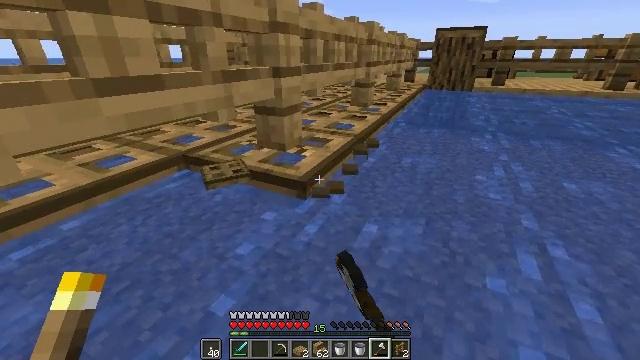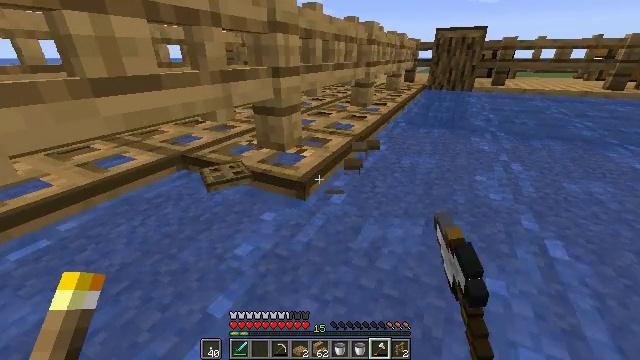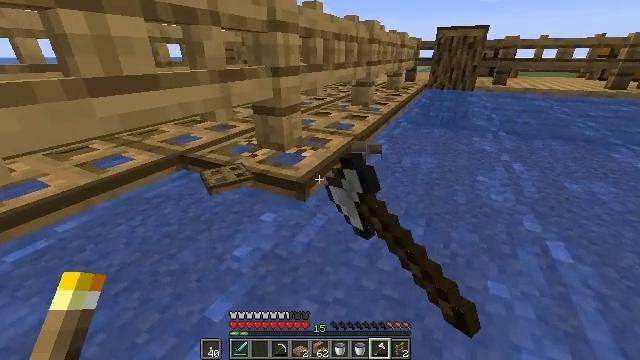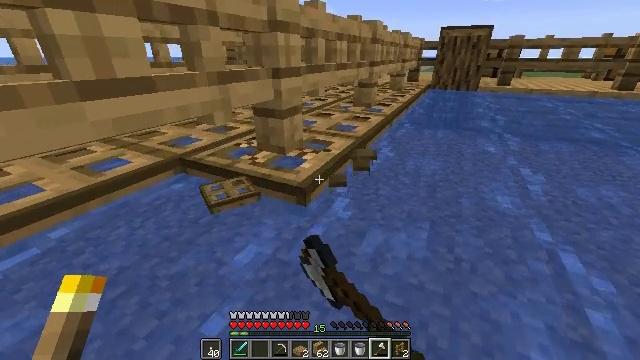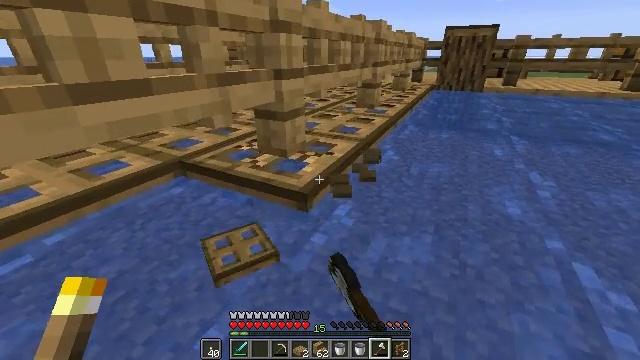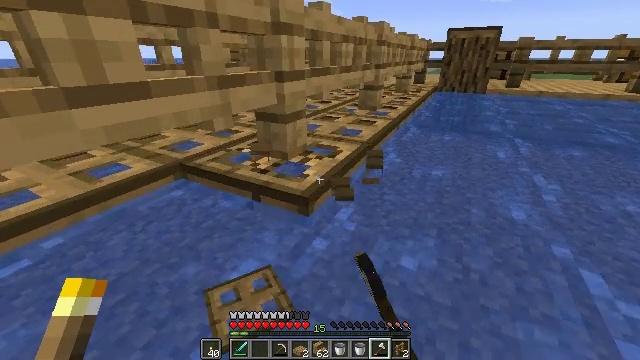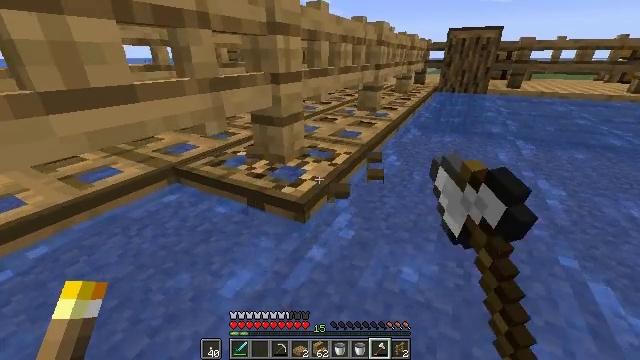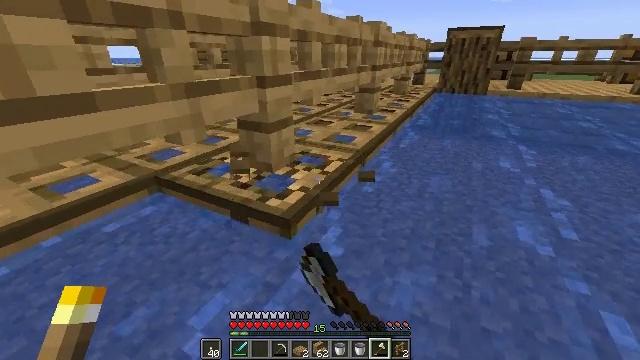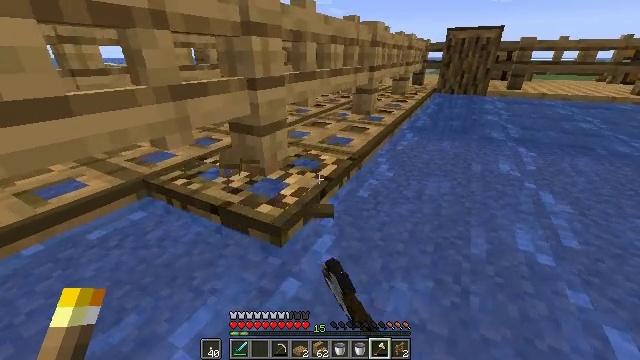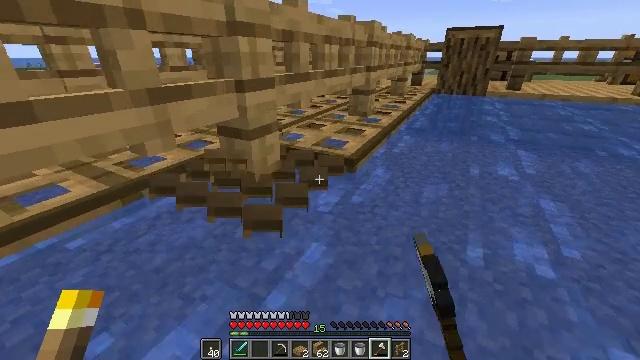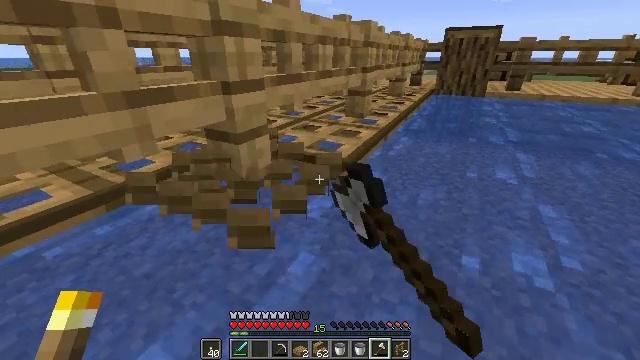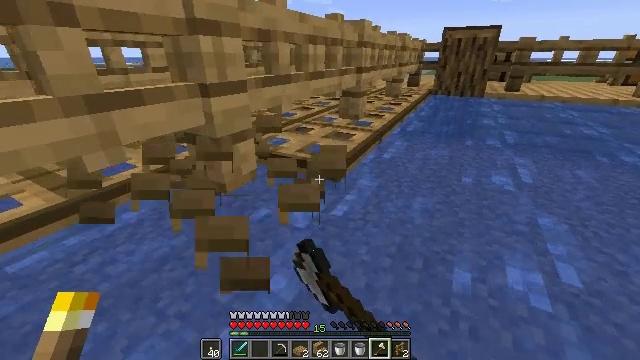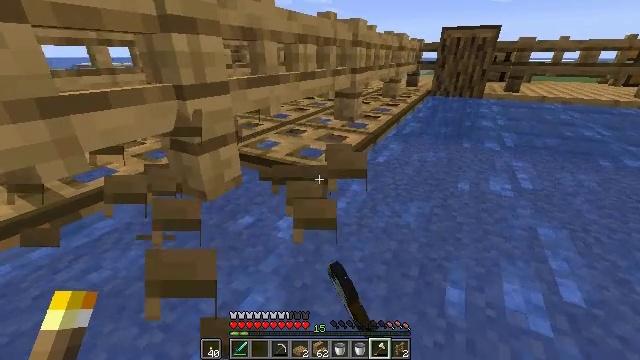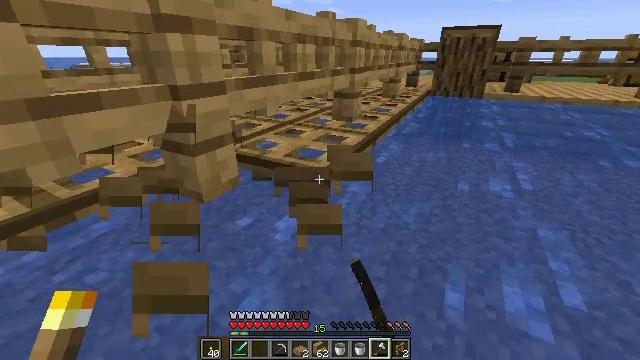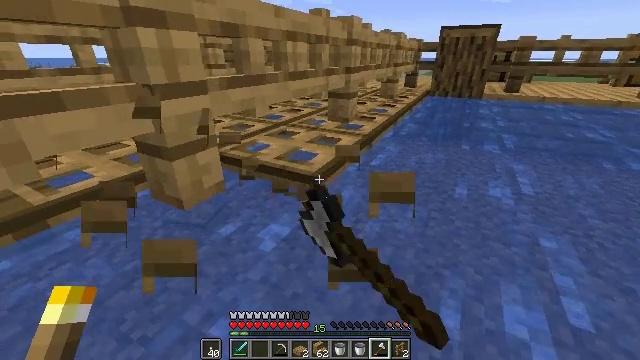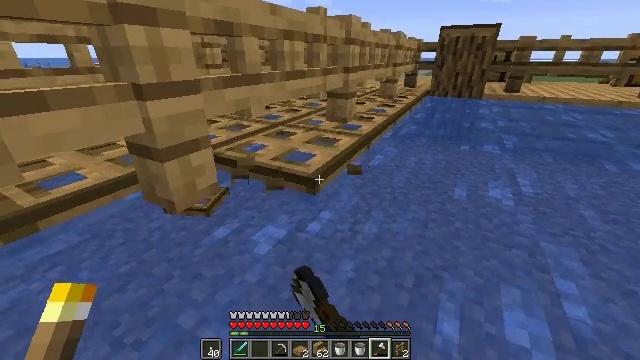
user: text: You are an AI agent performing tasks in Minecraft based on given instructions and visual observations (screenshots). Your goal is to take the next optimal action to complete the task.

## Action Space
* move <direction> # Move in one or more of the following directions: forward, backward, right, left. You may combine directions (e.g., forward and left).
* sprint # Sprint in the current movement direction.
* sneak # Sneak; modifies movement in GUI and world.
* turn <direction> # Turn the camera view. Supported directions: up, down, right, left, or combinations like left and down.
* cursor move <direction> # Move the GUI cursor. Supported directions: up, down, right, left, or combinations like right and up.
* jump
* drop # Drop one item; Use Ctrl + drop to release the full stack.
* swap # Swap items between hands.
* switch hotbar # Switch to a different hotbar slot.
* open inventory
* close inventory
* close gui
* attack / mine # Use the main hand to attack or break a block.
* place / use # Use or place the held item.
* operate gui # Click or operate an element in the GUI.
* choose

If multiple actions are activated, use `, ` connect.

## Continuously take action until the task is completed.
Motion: motion action
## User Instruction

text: Attack the oak trapdoor to recycle it.
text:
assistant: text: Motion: attack / mine
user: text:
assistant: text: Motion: move forward, attack / mine
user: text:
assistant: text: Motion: move forward, attack / mine
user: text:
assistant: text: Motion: move forward, attack / mine
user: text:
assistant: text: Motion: move forward and move right, attack / mine
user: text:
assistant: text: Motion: move forward and move right, attack / mine
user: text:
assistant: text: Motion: move forward and move right, attack / mine
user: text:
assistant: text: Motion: move forward and move right, attack / mine
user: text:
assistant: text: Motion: move forward and move right, attack / mine
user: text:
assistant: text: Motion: move forward and move right, attack / mine
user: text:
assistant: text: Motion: move forward and move right, attack / mine
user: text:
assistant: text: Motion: move forward, attack / mine
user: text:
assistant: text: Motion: attack / mine
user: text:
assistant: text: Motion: attack / mine
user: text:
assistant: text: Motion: attack / mine
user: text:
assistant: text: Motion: attack / mine
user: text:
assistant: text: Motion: attack / mine
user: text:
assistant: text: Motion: attack / mine
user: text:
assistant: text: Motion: attack / mine
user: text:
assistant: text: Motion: attack / mine
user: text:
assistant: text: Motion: attack / mine
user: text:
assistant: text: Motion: attack / mine
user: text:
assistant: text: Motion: attack / mine
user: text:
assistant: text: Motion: move forward, attack / mine
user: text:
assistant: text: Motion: move forward and move right, attack / mine
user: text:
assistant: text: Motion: move forward and move right, attack / mine
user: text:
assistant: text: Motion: move forward and move right, attack / mine
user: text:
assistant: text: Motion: move forward and move right, attack / mine
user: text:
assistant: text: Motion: move forward and move right, attack / mine
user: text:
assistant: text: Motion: move forward and move right, attack / mine